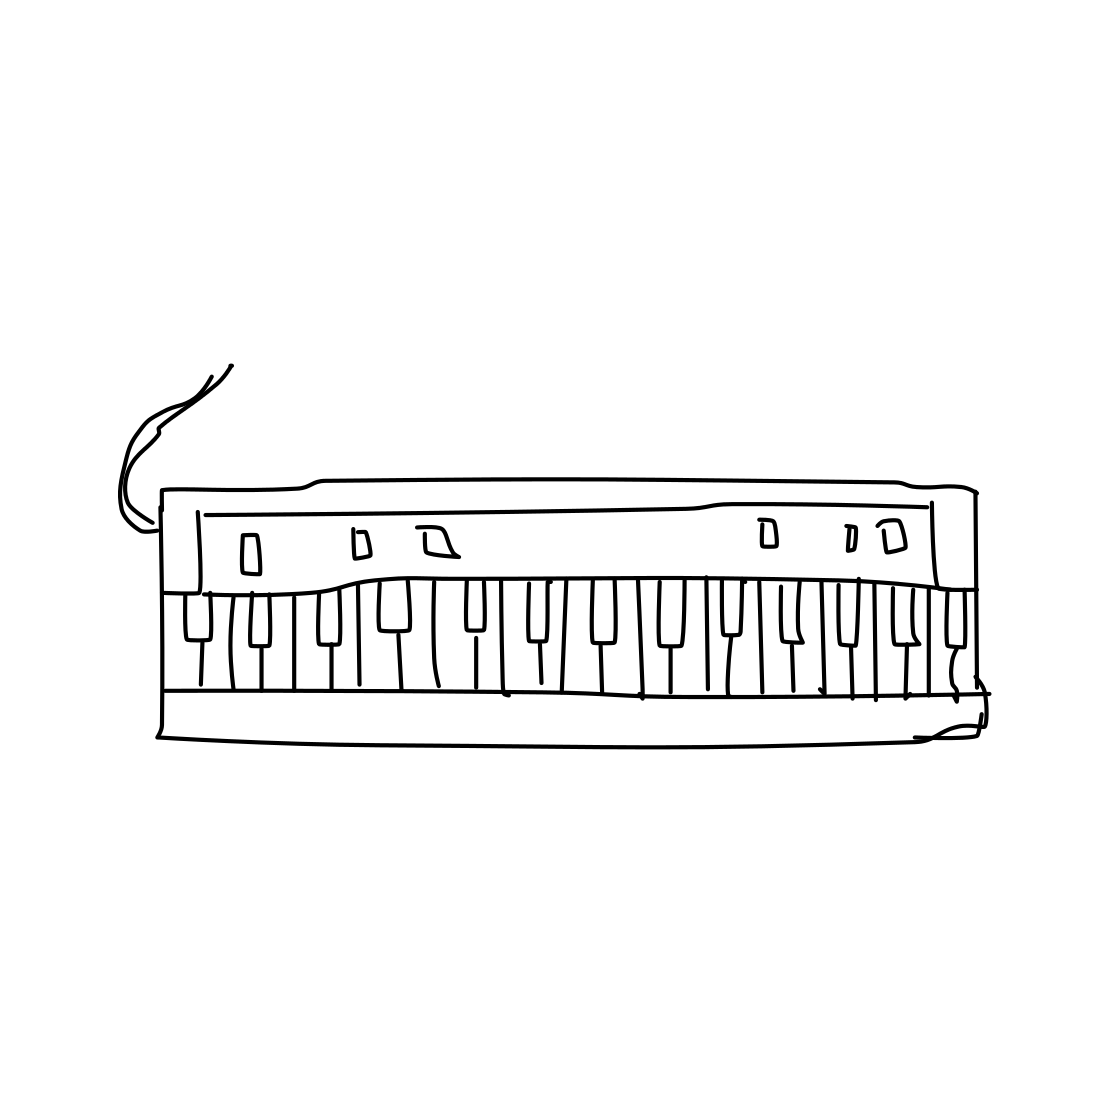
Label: piano